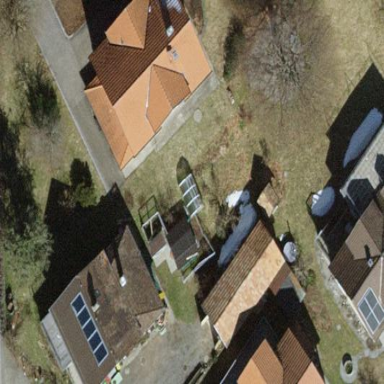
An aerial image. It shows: Simple house.